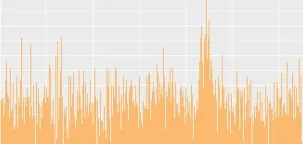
The mNGS and bone marrow result detected in Case 1. (A) The genome coverage of the detected reads of Leishmania shedunii.
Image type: chart (chart)